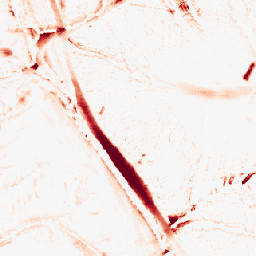
Category: morphological
Decomposition family: tophat
Decomposition parameters: size: 10
mode: white
Upsampling method: area
Upsampling parameters: scale: 8
Upsampling scale: 8